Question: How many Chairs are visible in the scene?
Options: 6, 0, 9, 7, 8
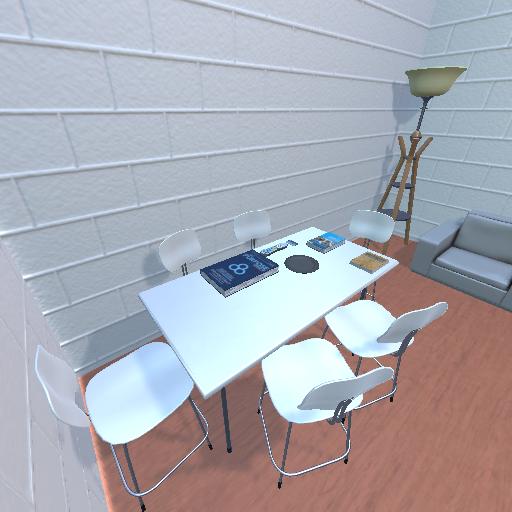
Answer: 6